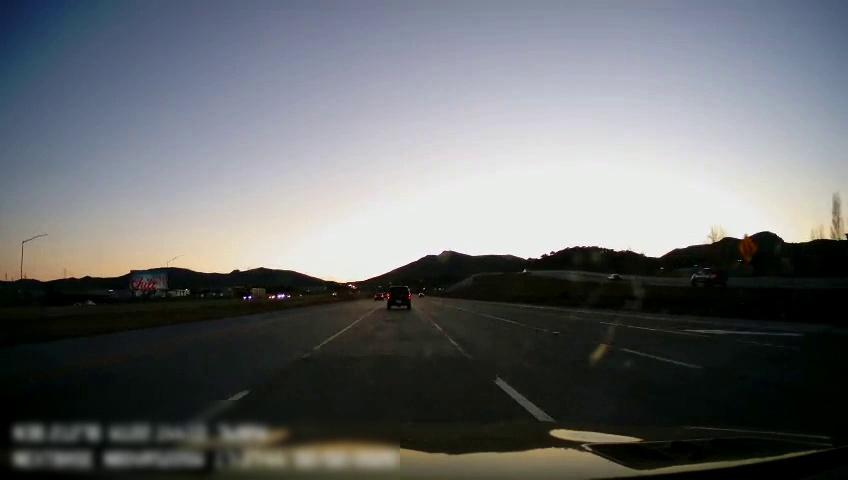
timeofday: Dusk/Dawn/Twilight
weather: Sunny
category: Drivable Space
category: Drivable Space
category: Vehicles | Car
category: Vehicles | Car
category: Vehicles | Car
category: Vehicles | Car
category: Vehicles | SUV
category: Vehicles | Car
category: Lanes | Alternate Lane
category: Lanes | Current Lane
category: Lanes | Current Lane
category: Lanes | Alternate Lane
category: Lanes | Alternate Lane
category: Lanes | Alternate Lane
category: Traffic | Signs